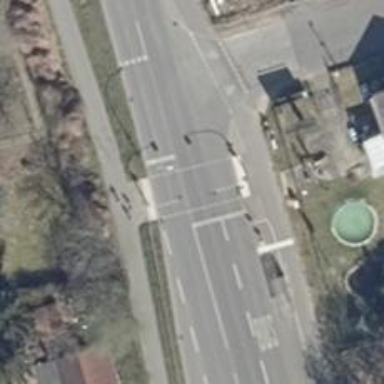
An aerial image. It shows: Crossing with traffic signals.